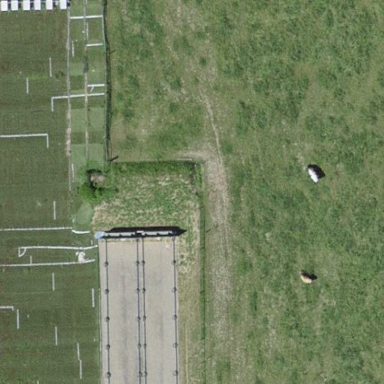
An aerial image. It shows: Shooting range on leisure land pitch.